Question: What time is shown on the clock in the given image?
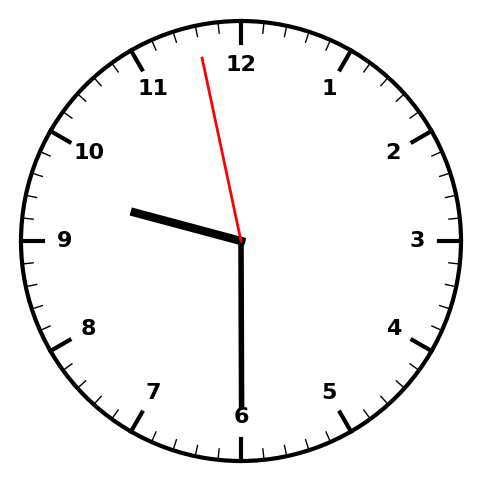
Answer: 09:29:58